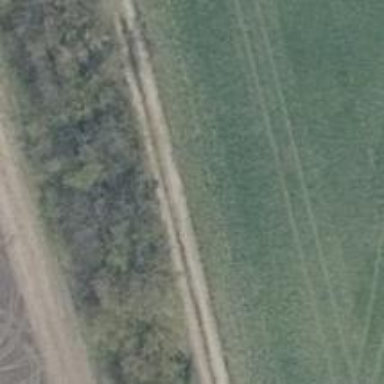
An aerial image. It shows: Track road with grade4 tracktype.